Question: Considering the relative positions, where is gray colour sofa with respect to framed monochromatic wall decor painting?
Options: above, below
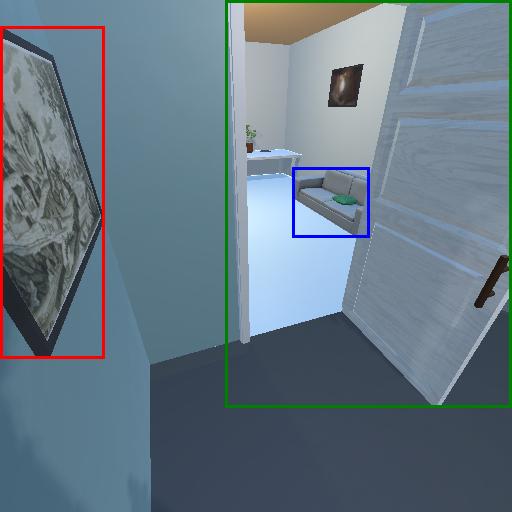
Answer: above